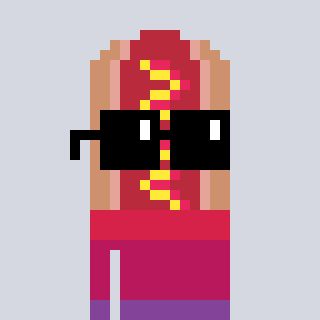
a pixel art character with square black sunglasses, a hotdog-shaped head and a yellow-colored body on a cool background